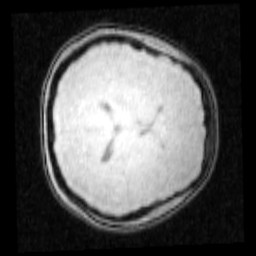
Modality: PDw
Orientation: axial
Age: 26
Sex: female
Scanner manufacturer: siemens
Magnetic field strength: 3 T
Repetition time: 0.25 s
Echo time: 0.00103 s